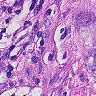
Metastatic tissue present: yes